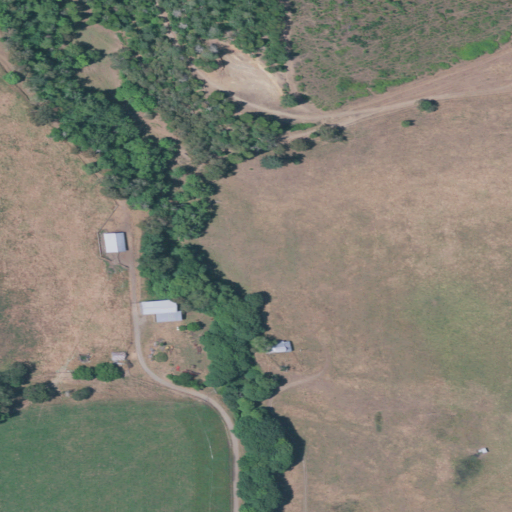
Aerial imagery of valley in Oregon named Stinger Gulch containing pasture, grassland, evergreen forest, open development, and mixed forest